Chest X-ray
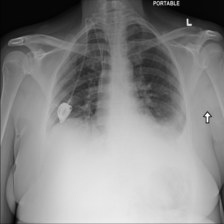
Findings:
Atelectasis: negative
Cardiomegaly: negative
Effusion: positive
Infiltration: negative
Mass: negative
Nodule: negative
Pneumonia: negative
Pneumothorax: negative
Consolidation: negative
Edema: negative
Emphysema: negative
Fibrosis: negative
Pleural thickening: negative
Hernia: negative